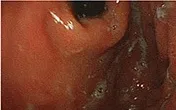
Gastroscopy images of chronic atrophic gastritis in Case 1. Gastric fundus.
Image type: endoscopy (gi_endoscopy)